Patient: sex M, age 58
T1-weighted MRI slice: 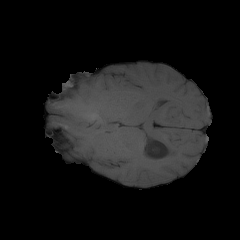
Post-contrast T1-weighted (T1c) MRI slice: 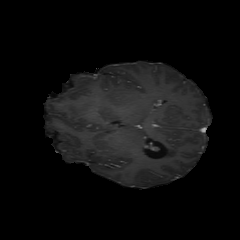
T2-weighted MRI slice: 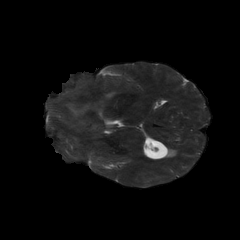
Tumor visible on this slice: yes
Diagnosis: Astrocytoma, IDH-mutant
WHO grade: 4